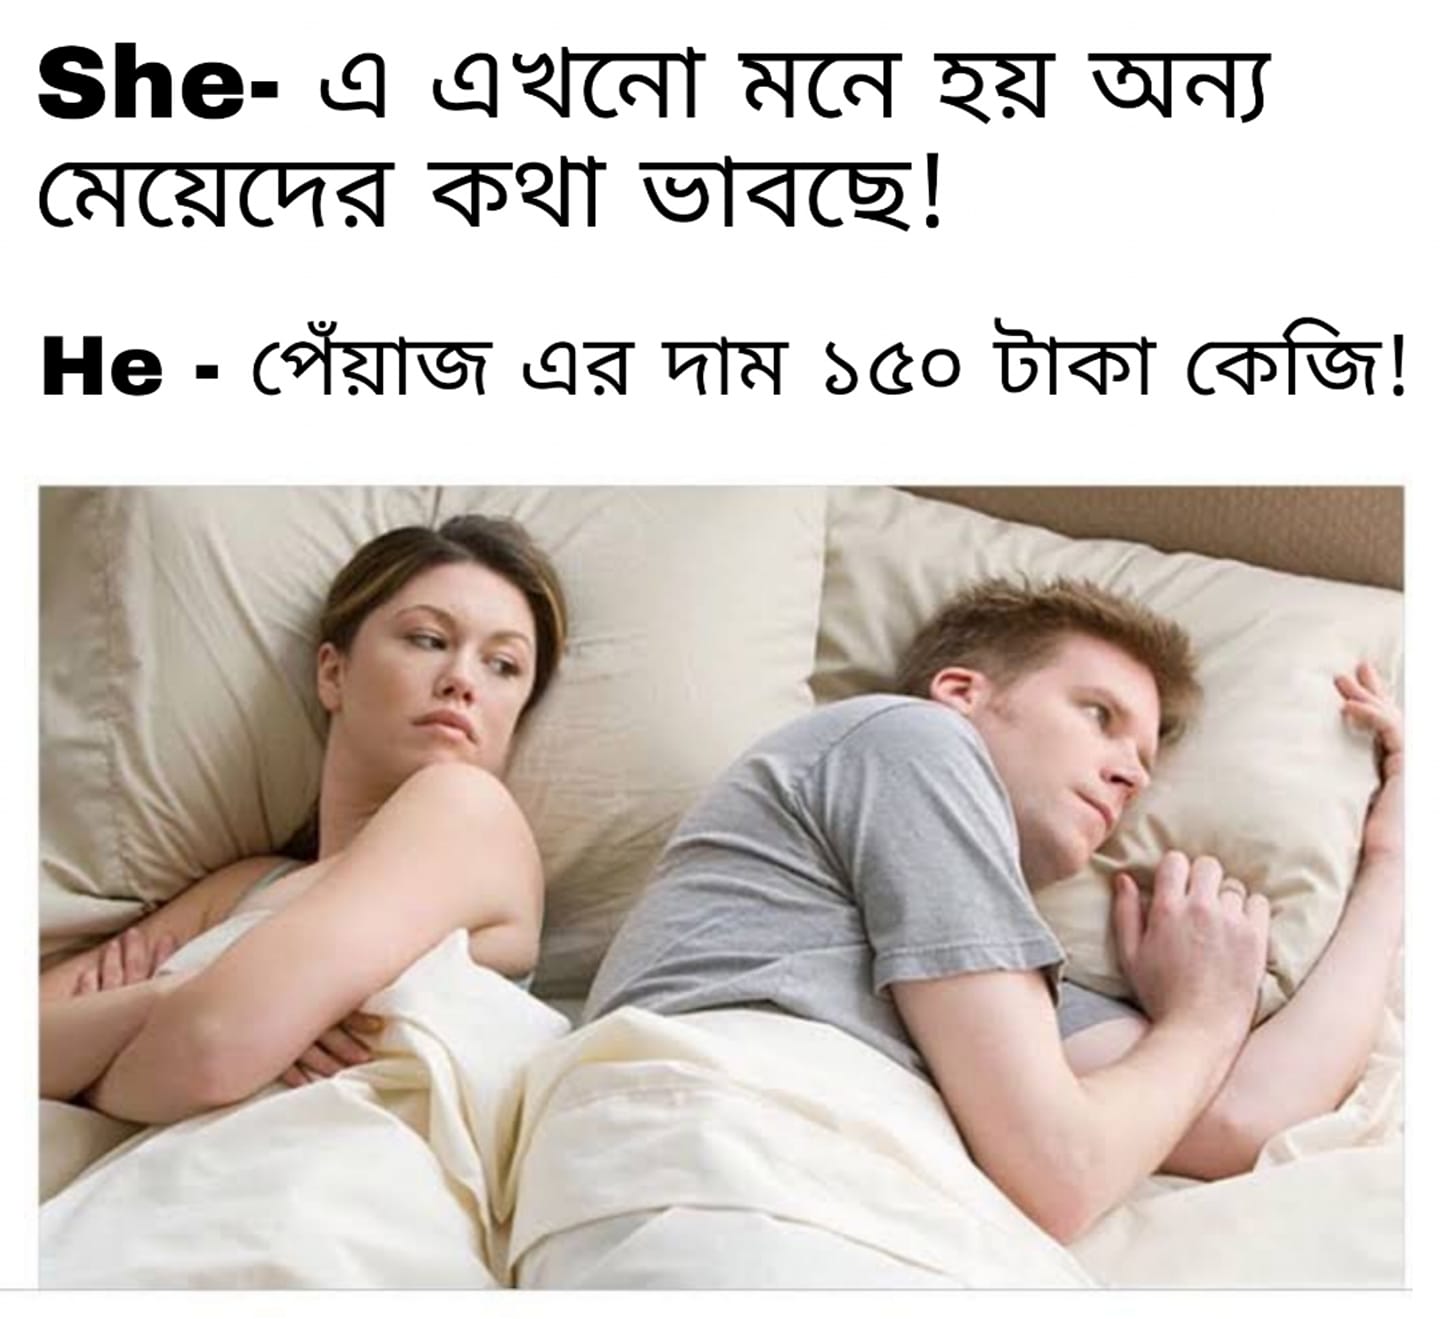
Caption:  She - এ এখনো মনে হয় অন্য মেয়েদের কথা ভাবছে !   He - পেঁয়াজ এর দাম ১৫০ টাকা কেজি !
Label: non-hate